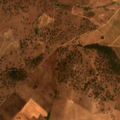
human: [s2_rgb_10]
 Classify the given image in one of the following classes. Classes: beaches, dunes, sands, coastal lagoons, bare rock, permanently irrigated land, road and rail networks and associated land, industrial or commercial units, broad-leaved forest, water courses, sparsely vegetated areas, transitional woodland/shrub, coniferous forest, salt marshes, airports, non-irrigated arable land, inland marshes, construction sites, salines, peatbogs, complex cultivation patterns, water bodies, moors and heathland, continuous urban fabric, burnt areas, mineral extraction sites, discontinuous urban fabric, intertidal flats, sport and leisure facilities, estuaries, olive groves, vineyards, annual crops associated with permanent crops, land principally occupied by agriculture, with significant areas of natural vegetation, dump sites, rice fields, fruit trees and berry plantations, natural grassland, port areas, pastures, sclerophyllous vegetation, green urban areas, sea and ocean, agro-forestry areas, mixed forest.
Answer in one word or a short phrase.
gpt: non-irrigated arable land, permanently irrigated land, vineyards, complex cultivation patterns, agro-forestry areas, natural grassland